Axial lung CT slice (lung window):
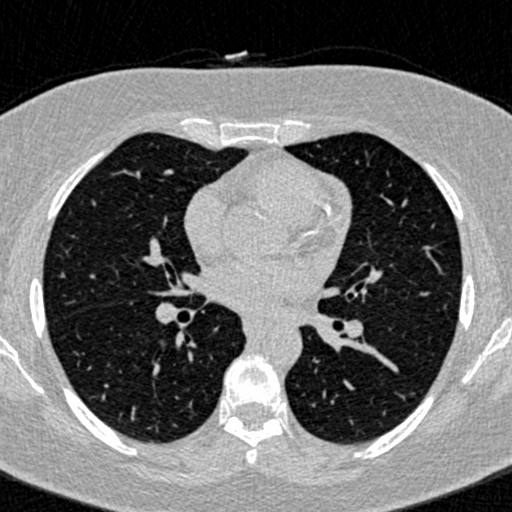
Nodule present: no